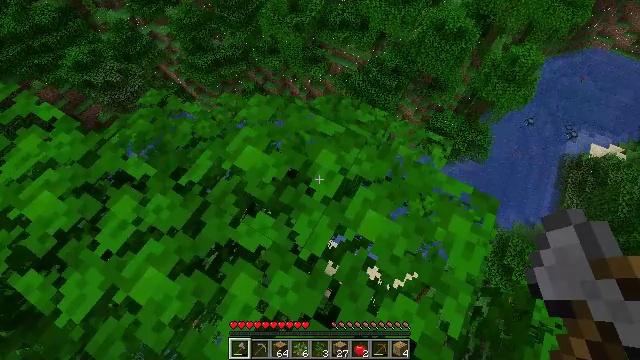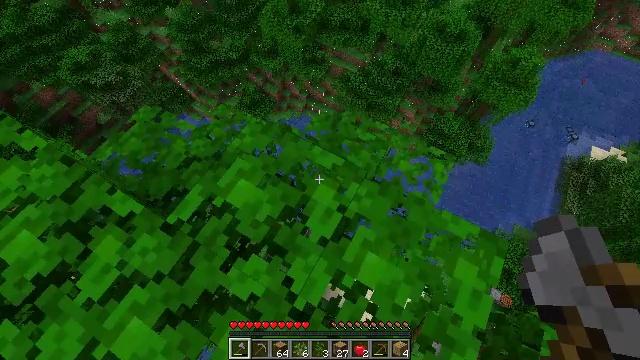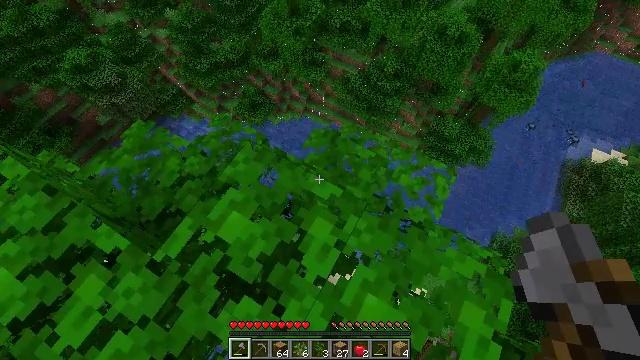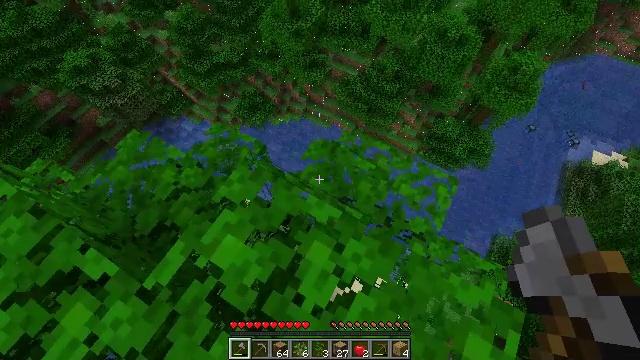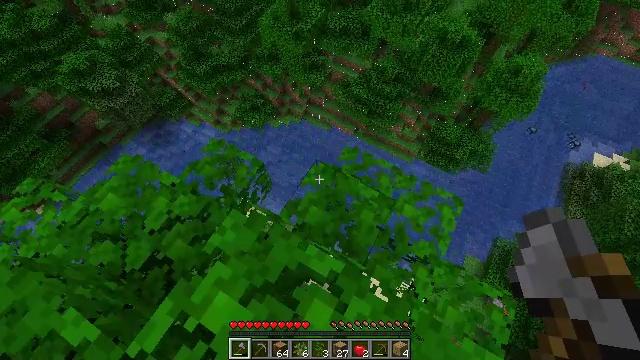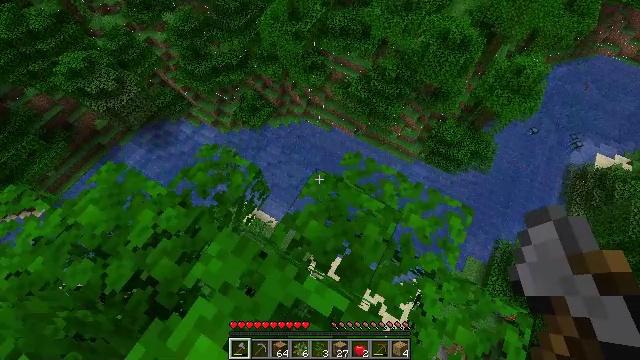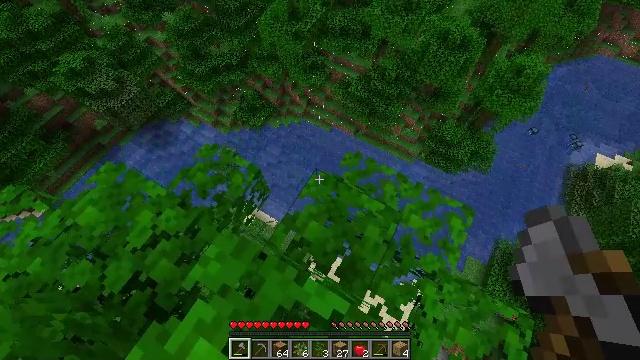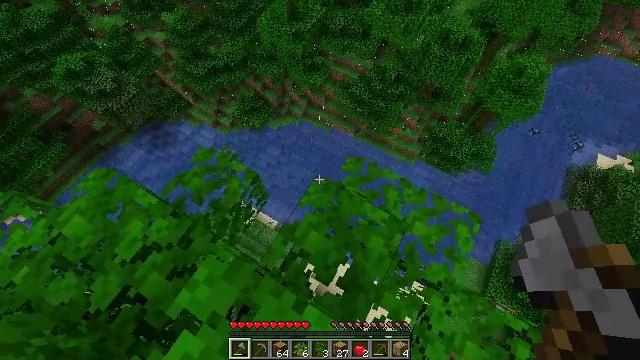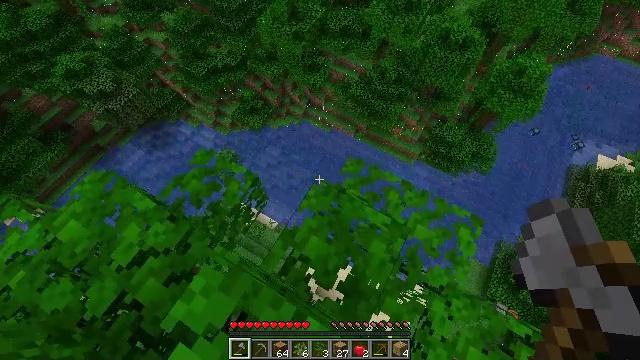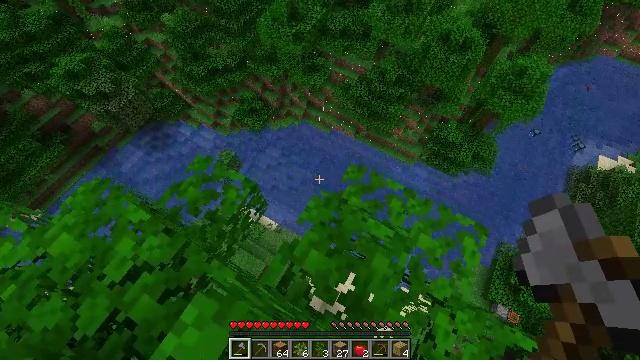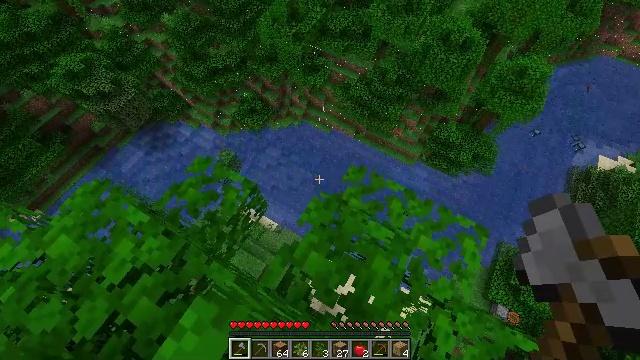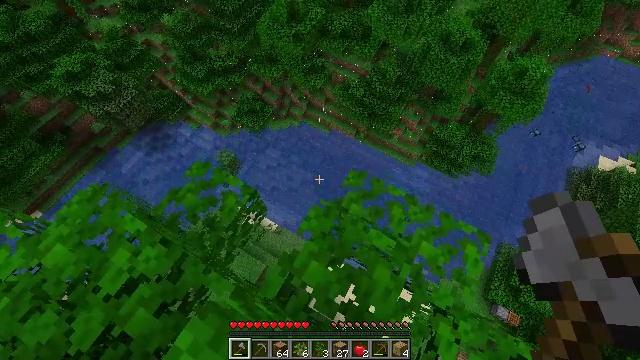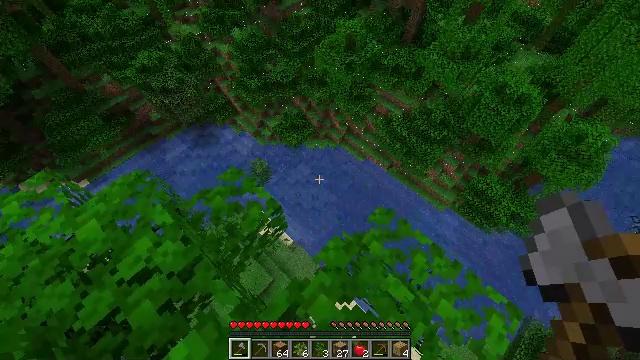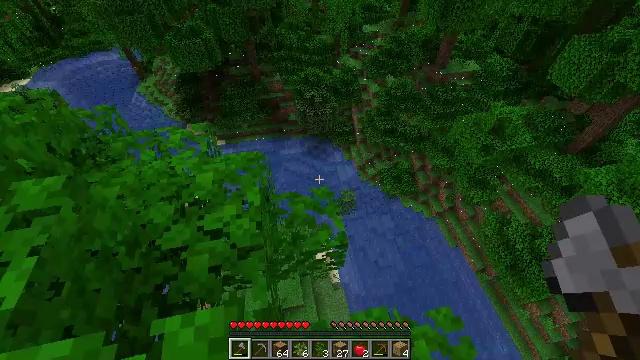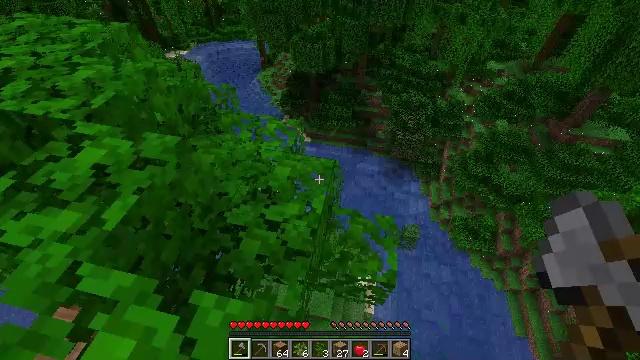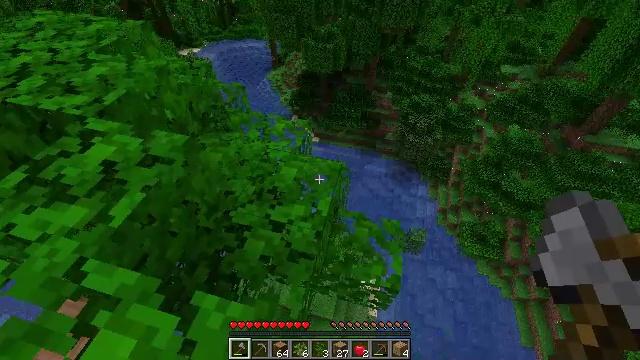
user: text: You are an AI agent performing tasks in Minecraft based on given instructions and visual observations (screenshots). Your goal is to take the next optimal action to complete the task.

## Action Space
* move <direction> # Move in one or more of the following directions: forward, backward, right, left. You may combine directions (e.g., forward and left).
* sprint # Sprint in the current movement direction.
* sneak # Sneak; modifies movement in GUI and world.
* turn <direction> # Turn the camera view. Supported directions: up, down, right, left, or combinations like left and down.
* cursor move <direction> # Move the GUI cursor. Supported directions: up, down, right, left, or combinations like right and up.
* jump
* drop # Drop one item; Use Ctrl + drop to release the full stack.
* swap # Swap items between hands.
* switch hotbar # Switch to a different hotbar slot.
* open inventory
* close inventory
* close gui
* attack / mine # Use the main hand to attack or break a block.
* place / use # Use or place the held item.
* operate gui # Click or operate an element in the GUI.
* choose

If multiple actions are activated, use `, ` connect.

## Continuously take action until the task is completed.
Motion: motion action
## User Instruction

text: Collect the jungle log for building.
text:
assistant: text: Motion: move forward
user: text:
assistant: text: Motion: move forward
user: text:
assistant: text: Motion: move forward
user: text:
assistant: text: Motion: move forward, sneak
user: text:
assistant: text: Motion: move forward, sneak
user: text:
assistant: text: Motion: move forward, sneak
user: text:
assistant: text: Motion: move forward, sneak
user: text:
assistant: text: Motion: move forward, sneak
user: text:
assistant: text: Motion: move forward, sneak
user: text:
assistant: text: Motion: move forward, sneak
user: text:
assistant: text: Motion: move forward, sneak
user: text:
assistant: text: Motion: move forward, sneak, turn left and up
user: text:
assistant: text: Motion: move forward, sneak, turn left and up
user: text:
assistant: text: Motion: move forward, sneak, turn left and up
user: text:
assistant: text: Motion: move forward and move right, sneak, turn left
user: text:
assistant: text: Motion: move forward and move right, sneak
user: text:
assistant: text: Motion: move forward and move right, sneak
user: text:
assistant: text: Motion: move forward and move right, sneak
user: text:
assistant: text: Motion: move forward and move right, sneak
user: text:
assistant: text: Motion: move forward and move right, sneak
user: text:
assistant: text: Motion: move forward and move right, sneak
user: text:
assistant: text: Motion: sneak, turn left
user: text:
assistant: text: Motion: sneak, turn left and up
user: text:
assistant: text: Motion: move left, sneak, turn left and up
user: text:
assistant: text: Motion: move left, sneak, turn left and up
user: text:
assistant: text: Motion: move forward and move left, sneak, turn left
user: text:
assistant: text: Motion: move forward and move left, sneak
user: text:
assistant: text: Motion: move forward and move left, sneak
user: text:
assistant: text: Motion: move forward and move left, sneak
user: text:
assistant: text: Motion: move forward and move left, turn left